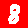
Digit: 8